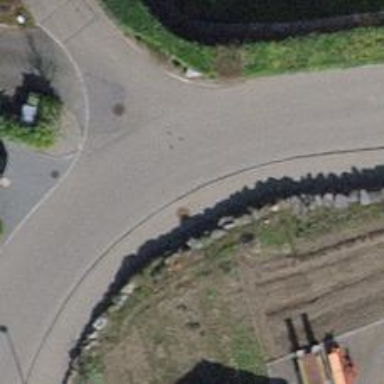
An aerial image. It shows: Kerb barrier.